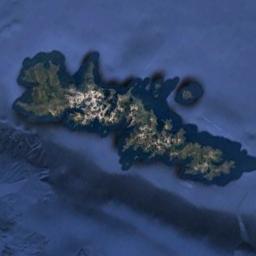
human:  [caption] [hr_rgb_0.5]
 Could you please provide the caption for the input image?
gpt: The long strip-shaped island is surrounded by sea water, And the island has a green and yellow-brown intersecting color .

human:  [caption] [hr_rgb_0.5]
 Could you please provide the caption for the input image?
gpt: The long strip island and a small island are surrounded by light blue waters and some ups and downs are on the ocean floor .

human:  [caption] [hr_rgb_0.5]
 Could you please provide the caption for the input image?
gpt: The island is like a sock .

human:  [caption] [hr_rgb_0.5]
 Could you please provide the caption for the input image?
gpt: The island on the right is bigger than the one on the left .

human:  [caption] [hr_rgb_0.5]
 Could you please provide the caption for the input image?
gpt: The green island with mountains is on a blue sea .